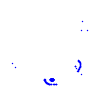
Particle: pion